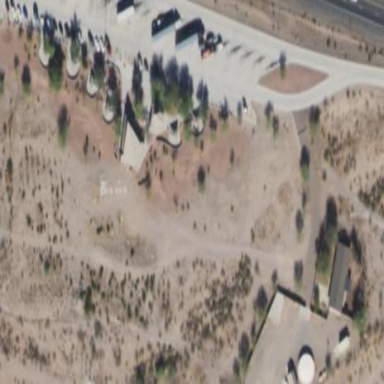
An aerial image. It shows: Rest area on the road.